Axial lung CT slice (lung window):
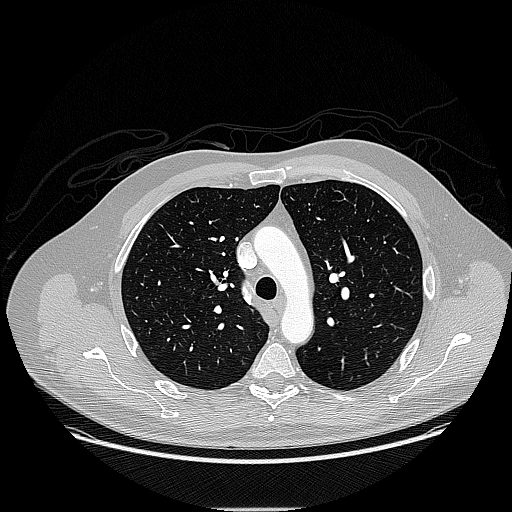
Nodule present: no